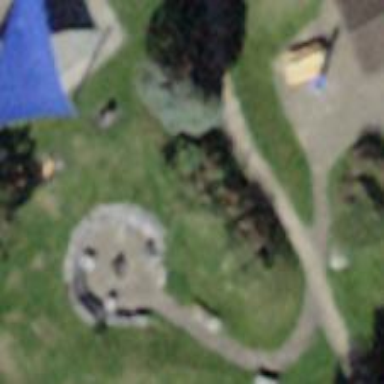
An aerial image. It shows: Picnic site for tourists.